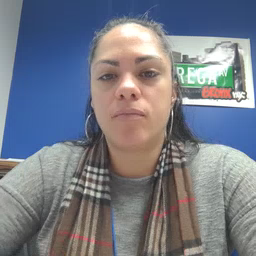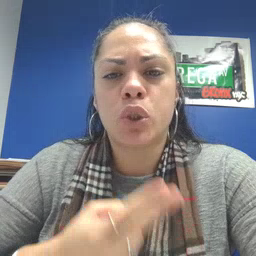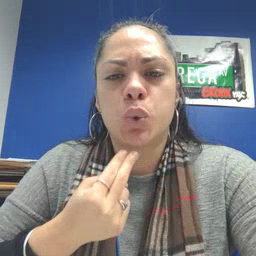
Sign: cute